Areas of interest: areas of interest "Soccer Field"
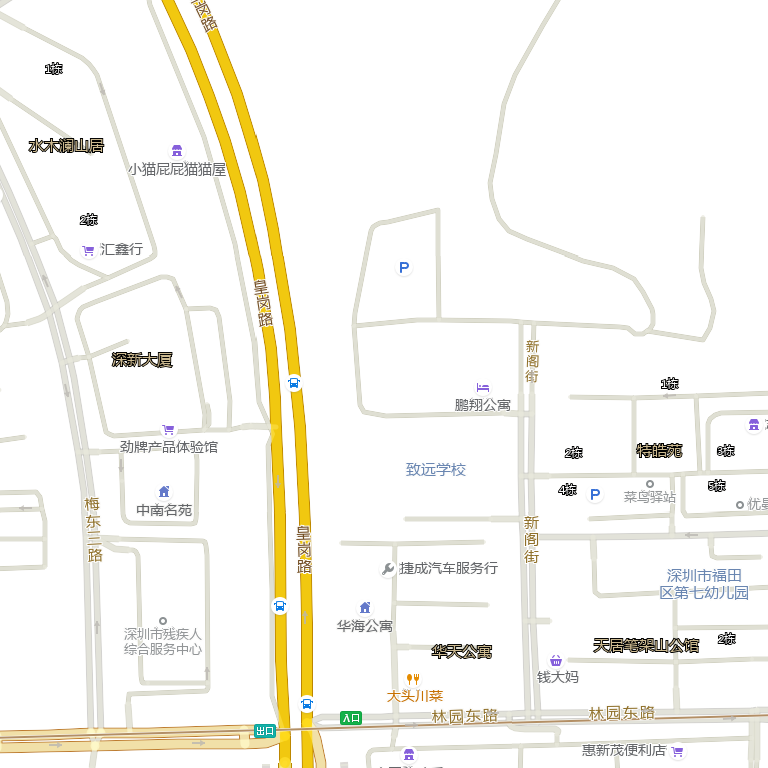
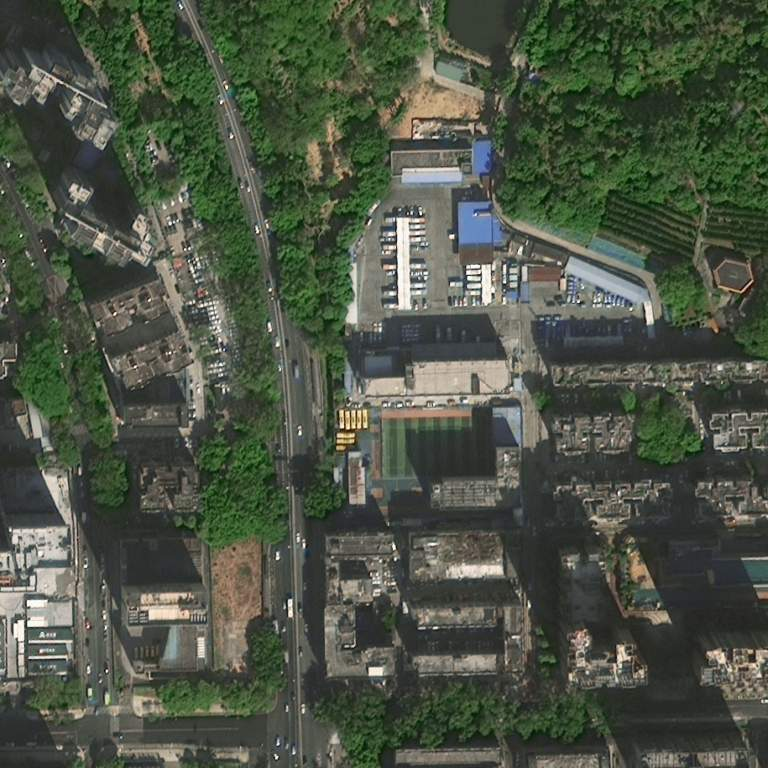